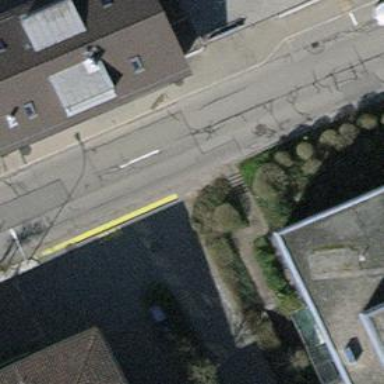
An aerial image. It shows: Train station building.